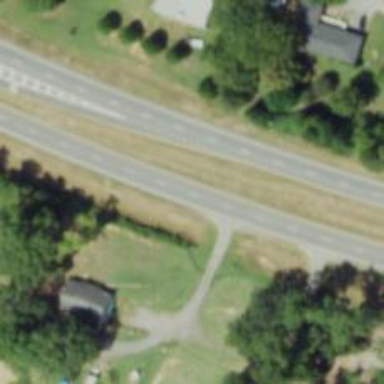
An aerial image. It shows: Asphalt road designated as trunk highway.